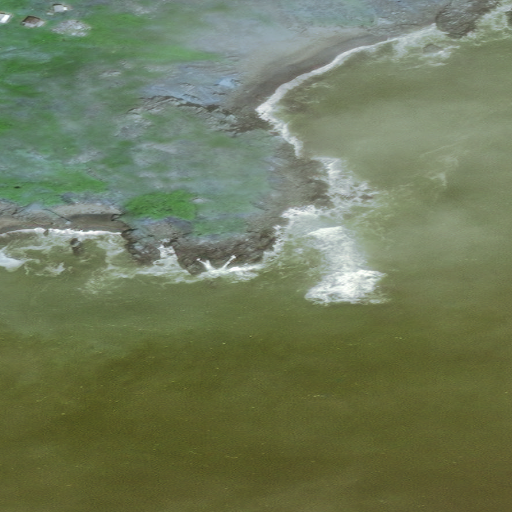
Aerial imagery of cape in Alaska named Powooiliak Point containing only unknown